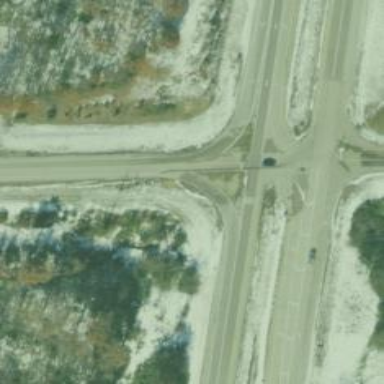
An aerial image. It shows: Trunk link highway.